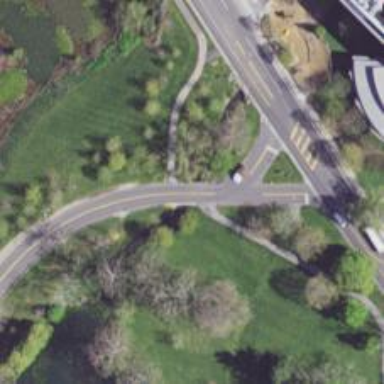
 featuring bridge. This path includes cycle track."